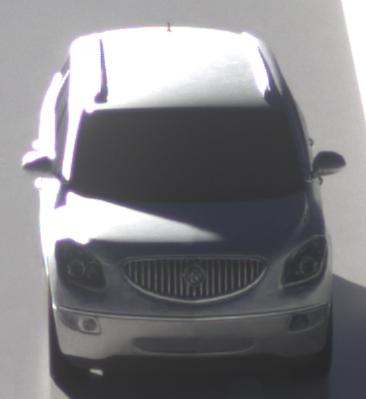
Make: Buick
Model: Enclave
Detailed model: GMT967
Model produced from: 2007
Model produced until: 2017
Doors: 5
Color: white
Road condition: wet road
Daytime: morning or afternoon
Contrast: high contrast